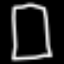
Label: square